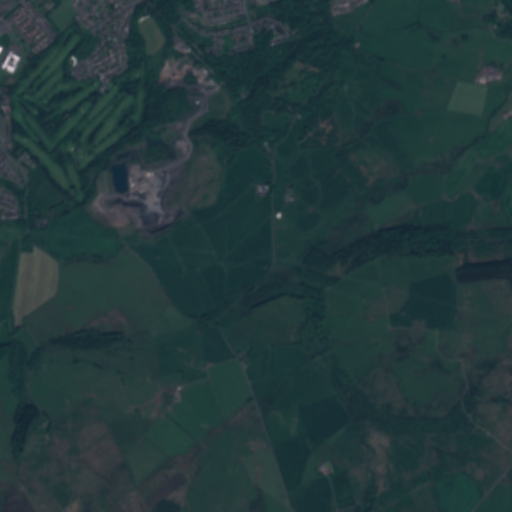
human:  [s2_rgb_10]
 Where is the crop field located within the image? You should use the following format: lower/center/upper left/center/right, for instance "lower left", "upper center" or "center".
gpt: The crop field is located in the upper right of the image.
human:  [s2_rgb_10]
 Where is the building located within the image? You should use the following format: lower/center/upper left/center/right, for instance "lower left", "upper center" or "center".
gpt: There is no building in the image.